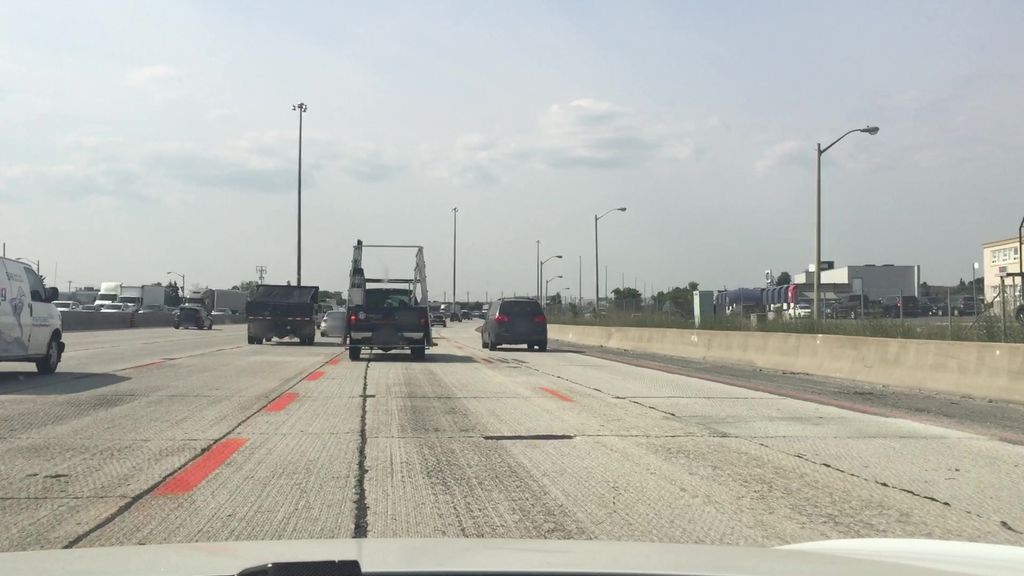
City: toronto